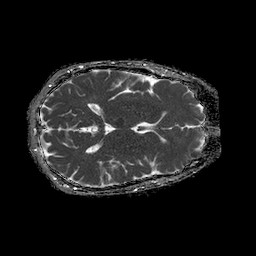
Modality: ADC
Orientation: axial
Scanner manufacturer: philips
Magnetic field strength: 1.5 T
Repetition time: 4.6 s
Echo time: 0.08941 s